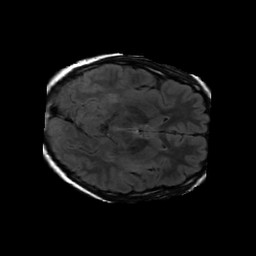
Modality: FLAIR
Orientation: axial
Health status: ill
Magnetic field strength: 3 T